Question: I am using TFS for source control, but I want to use SourceGear DiffMerge for viewing file differences and doing merges. I found the Tools -> Options -> Source Control -> Visual Studio Team Foundation Server -> Configure User Tools dialog, but setting up the merge parameters is very confusing. What should those parameters be?

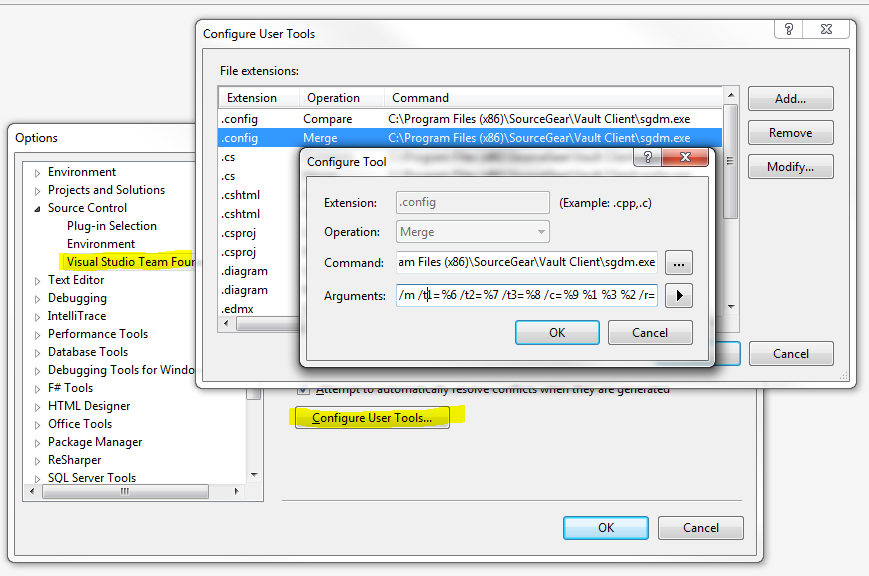
Answer: Firstly, you need to change the default command line to:
> C:\Program Files (x86)\SourceGear\Vault Client\sgdm.exe
I found the parameters in <URL> on the SourceGear support forums, but the arguments given there are incorrect and result in the auto-merge being executed in reverse, i.e. old code overwrites new code. The correct arguments are:
> /m /t1=%6 /t2=%7 /t3=%8 /c=%9 %1 %3 %2 /r=%4